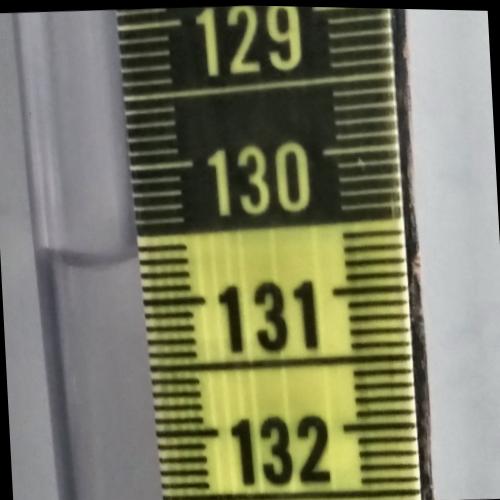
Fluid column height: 130.7 cm